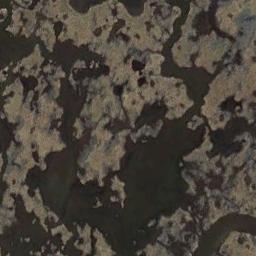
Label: wetland